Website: bh-photo
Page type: gifting
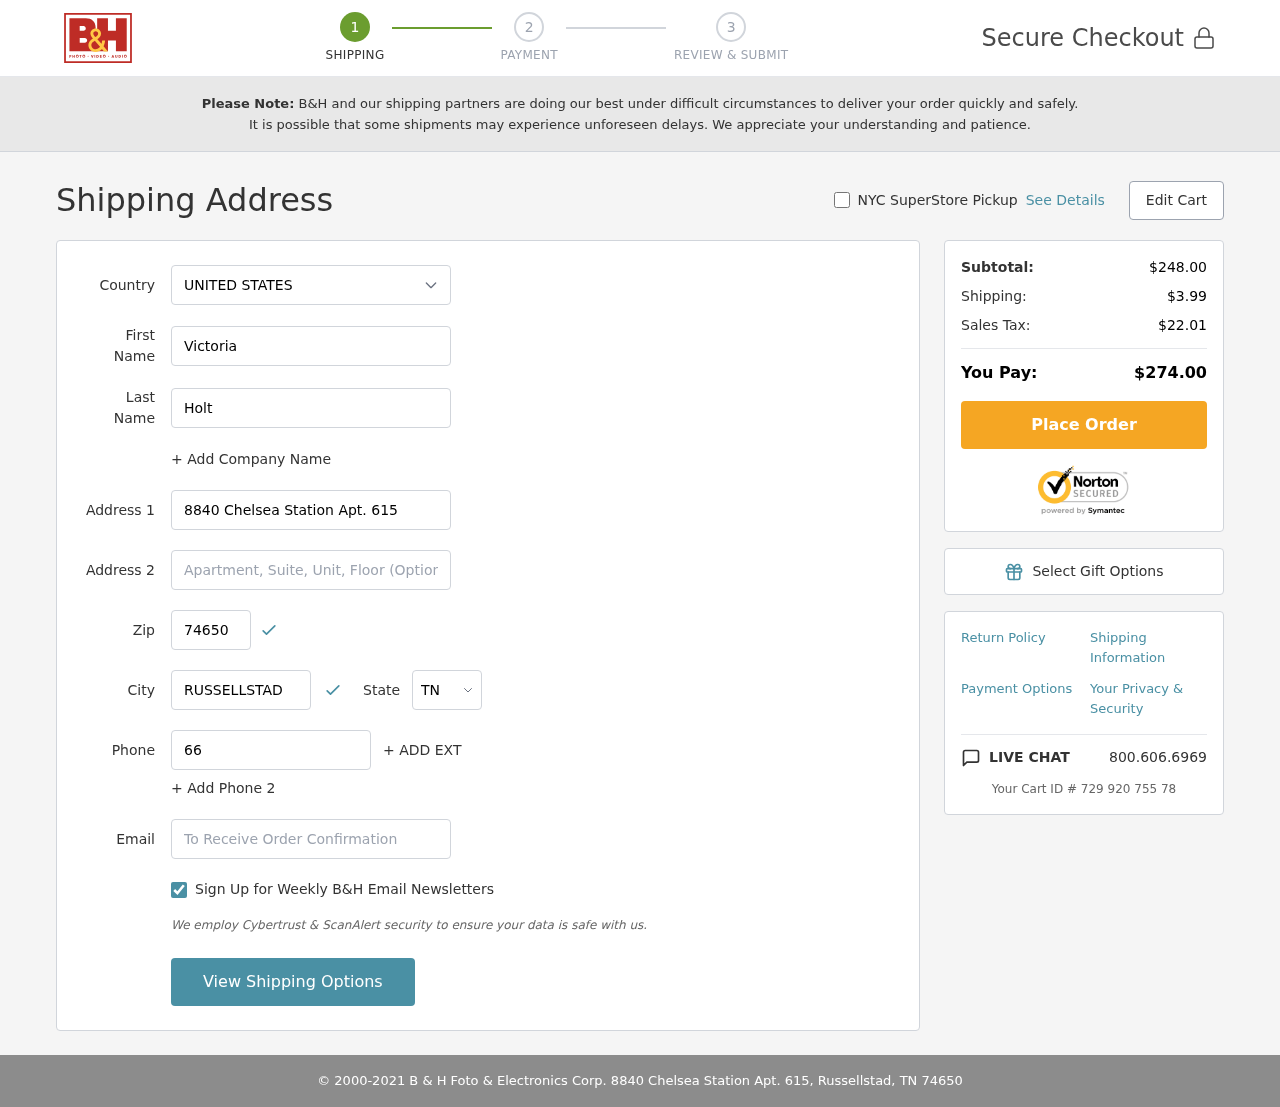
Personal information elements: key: PII_CITY
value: Russellstad
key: PII_COUNTRY
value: United States
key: PII_EMAIL
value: victoriaholt@yahoo.com
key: PII_FIRSTNAME
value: Victoria
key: PII_LASTNAME
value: Holt
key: PII_PHONE
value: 6678001920
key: PII_POSTCODE
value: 74650
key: PII_STATE_ABBR
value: TN
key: PII_STREET
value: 8840 Chelsea Station Apt. 615
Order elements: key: ORDER_SUBTOTAL
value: $248.00
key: ORDER_SHIPPING_COST
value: $3.99
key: ORDER_TAX
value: $22.01
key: ORDER_TOTAL
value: $274.00
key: ORDER_ID
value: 729 920 755 78